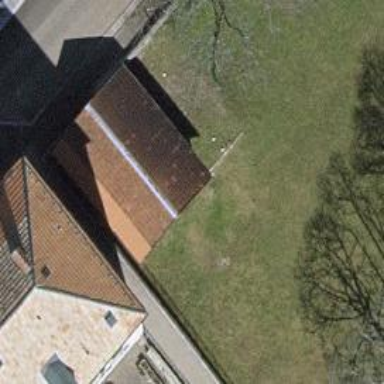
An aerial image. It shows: Shed.